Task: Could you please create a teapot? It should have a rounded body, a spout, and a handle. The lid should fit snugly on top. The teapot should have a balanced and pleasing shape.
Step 69:
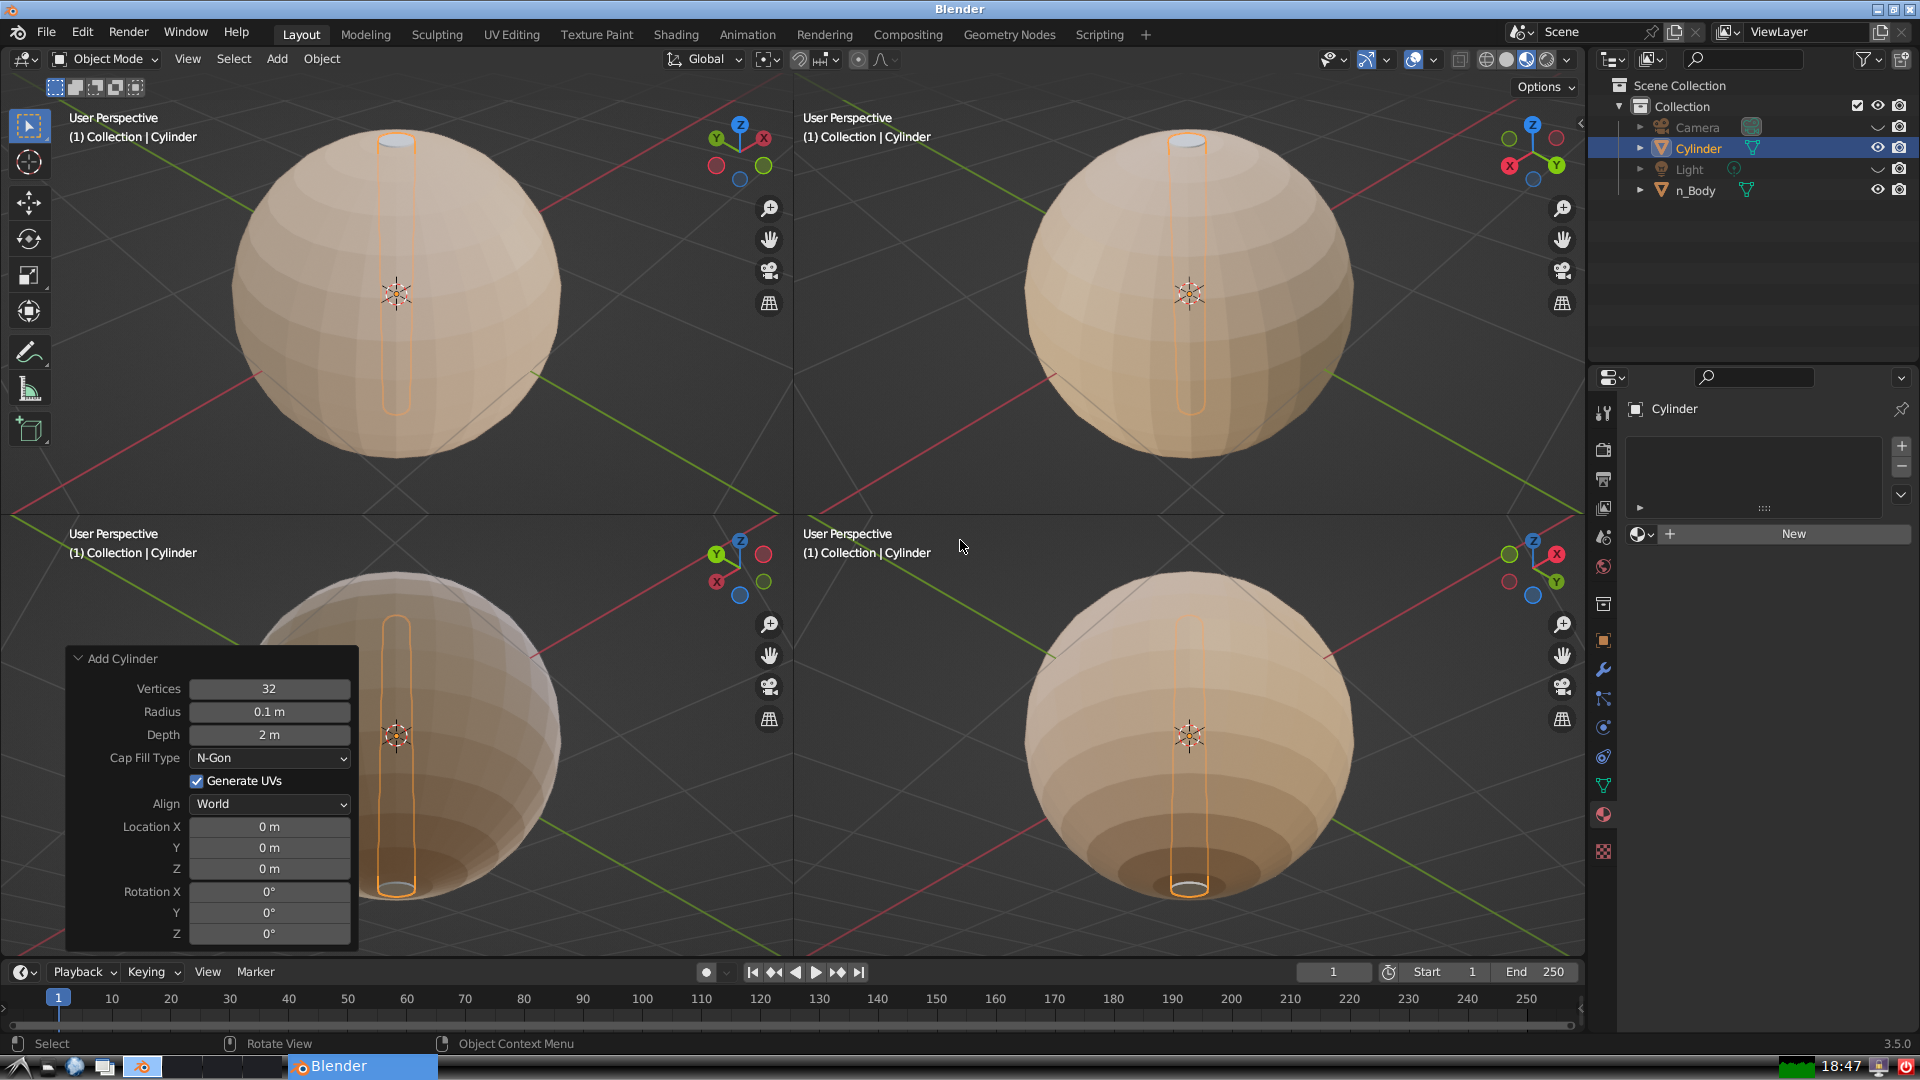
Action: {"key_press": ['Ctrl, Home']}